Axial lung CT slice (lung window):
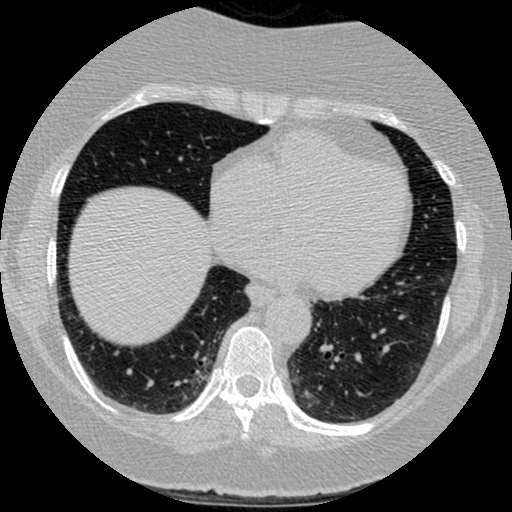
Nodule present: no